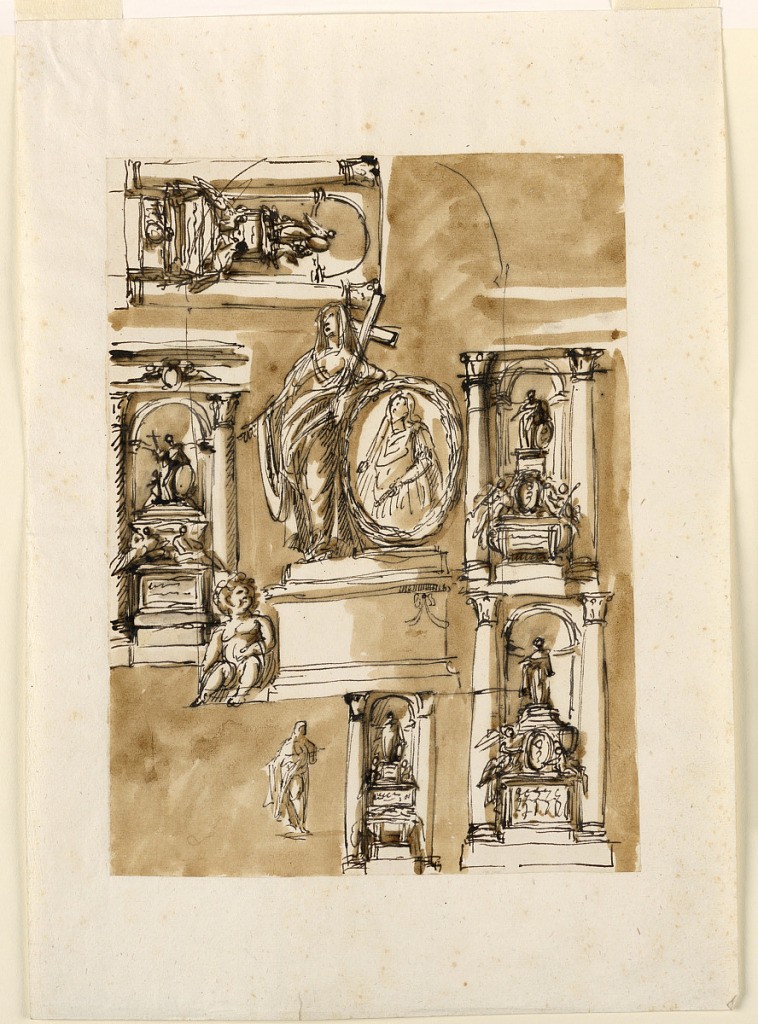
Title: Six tombs
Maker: Giuseppe Barberi, Italian, 1746–1809
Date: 1795
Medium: Pen and brown ink, brush and brown wash on lined off-white laid paper
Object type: Drawing
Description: In the center is a round pedestal, with the statue of a woman standing, who carries in her left hand a cross and leans with left arm upon a medallion with the bust portrait of a ruler, standing beside her. At left, beside the pedestal sits a putto. Above, at left, horizontally, a monument, a variation of -1293. Above, left, with a group which is a variation is that usual in -1254. The right lowered arm of the woman is stretched out and a second putti seems to sit at her left. Central row at left: upon a pedestal sit two figures in front of a sarcophagus. Above, is the statue of a woman carrying the cross in her right hand. Beside her, a sitting putto supports a medallion, at right, and another kneels at left. At right, the monument is a variation of -1298 (below, right). The sitting figures are putti with trumpets. They support an escutcheon between them. Above, the statue of a standing woman supporting a medallion beside her with her left hand. Lower row: At left, a sketch for the statue of a standing woman. Center: Below, the sarcophagus stands with a cloth lying upon it. Above is a pedestal with two figures sitting beside upper part. On top, a figure similar to center row right. At right, a variation of center row left. A relief is in the panel of the pedestal. The sarcophagus is tube-like and in front of it a medallion is supported by a genius and a putto. On top is a figure similar to the second project in the lower row in -1254. The projects of the entire monument have the usual architectural setting with a niche. The entablature is shown center left with the eschutcheon between putti in front of the page. The niche for the central part has been roughly outlined by over-drawing the other designs where necessary.